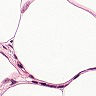
Metastatic tissue present: no